Interaction volume radius: 10 \u00c5
Interaction volume height: 45 \u00c5
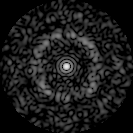
Disorder parameter: 0.79